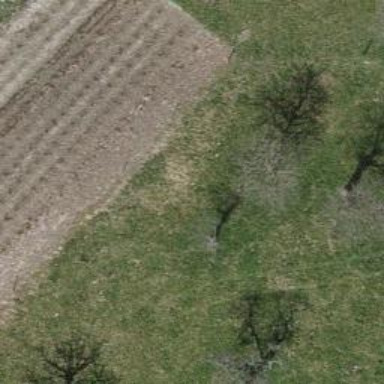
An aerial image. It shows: Agricultural area with broadleaved deciduous trees.